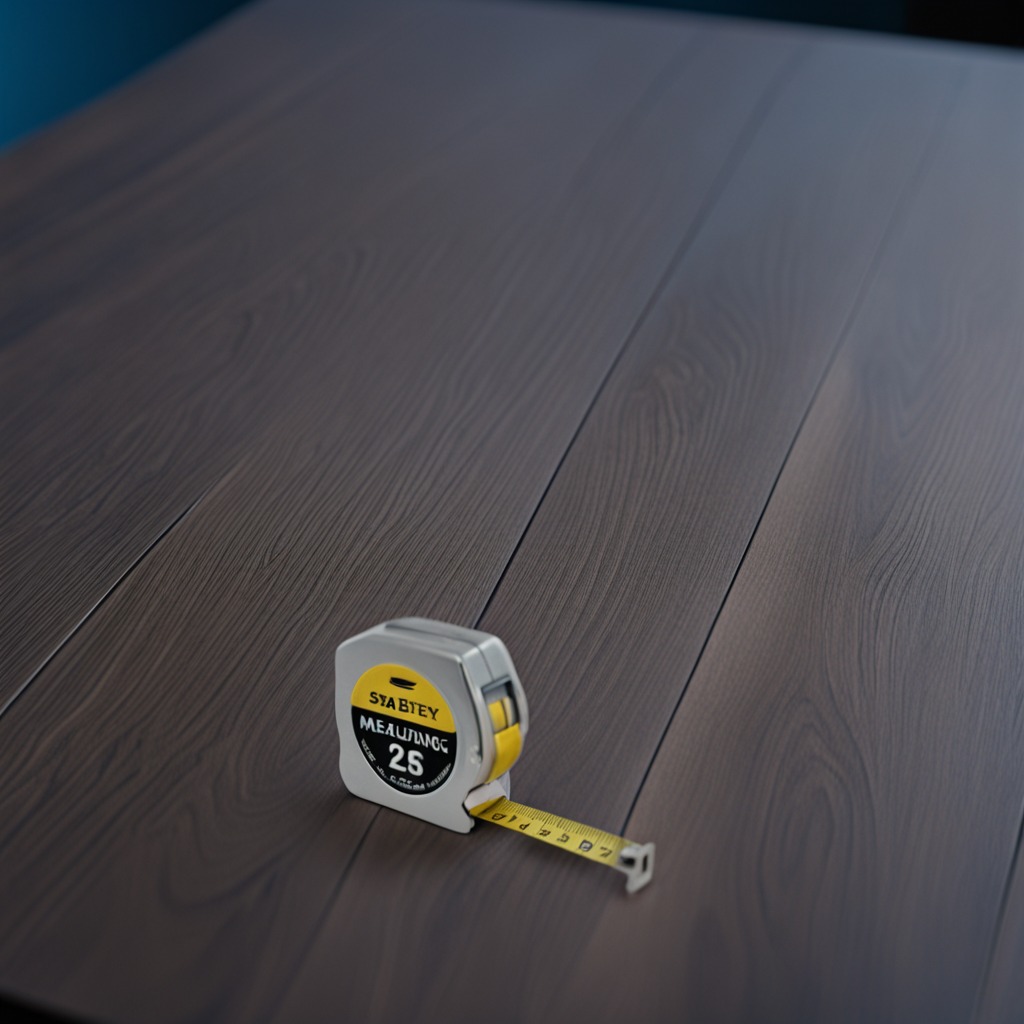
A measuring tape is lying on a table in a small garage at twilight.